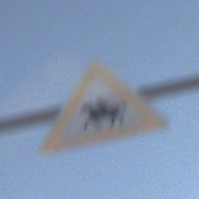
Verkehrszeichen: ReiterRechts
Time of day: MorningAfternoon
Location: Outdoor (Nature)
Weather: PartlyCloudy
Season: Winter
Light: Natural